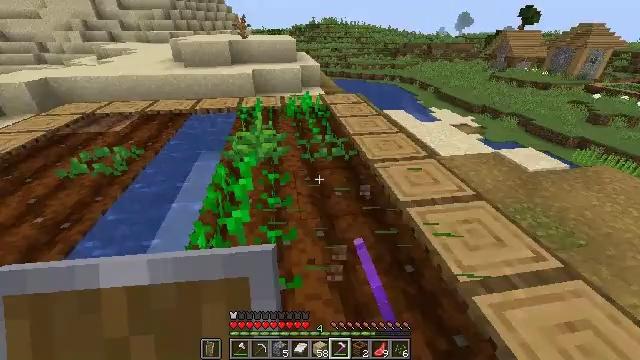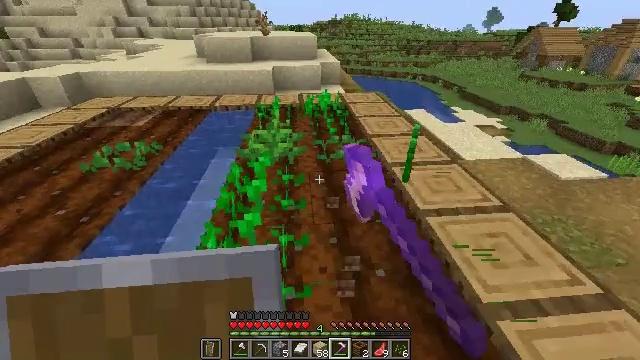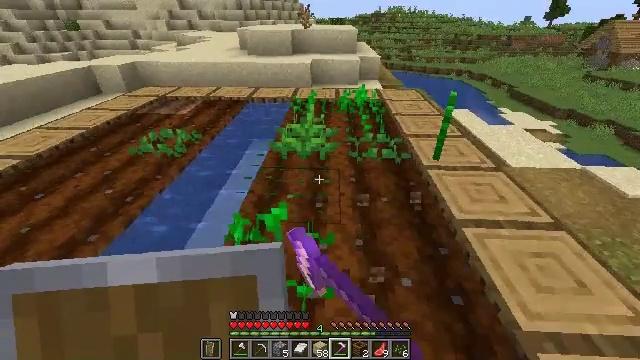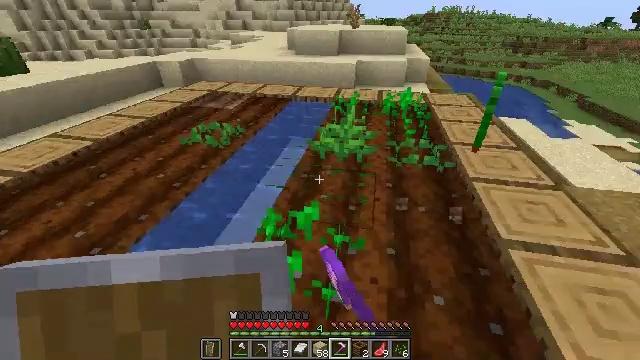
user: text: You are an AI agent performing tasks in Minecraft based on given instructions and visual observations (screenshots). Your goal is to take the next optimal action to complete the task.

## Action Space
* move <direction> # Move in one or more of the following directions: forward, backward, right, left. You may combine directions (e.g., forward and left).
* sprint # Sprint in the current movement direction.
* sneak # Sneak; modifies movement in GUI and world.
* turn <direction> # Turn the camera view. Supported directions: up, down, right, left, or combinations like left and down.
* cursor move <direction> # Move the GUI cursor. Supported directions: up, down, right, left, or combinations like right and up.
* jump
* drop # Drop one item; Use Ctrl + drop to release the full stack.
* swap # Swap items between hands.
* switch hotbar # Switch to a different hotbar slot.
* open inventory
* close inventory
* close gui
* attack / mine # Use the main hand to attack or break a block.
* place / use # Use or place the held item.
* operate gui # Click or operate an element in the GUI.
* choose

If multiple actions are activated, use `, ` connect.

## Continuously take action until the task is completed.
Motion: motion action
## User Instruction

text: Harvest potatoes.
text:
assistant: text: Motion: turn left, attack / mine
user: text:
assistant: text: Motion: turn left and down, attack / mine
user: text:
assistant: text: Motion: turn left, attack / mine
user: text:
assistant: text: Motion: attack / mine